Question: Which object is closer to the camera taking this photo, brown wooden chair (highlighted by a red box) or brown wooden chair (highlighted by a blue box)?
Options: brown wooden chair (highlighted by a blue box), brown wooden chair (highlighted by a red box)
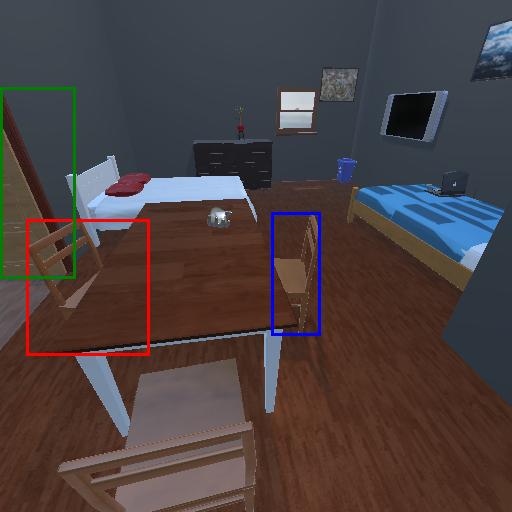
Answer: brown wooden chair (highlighted by a blue box)